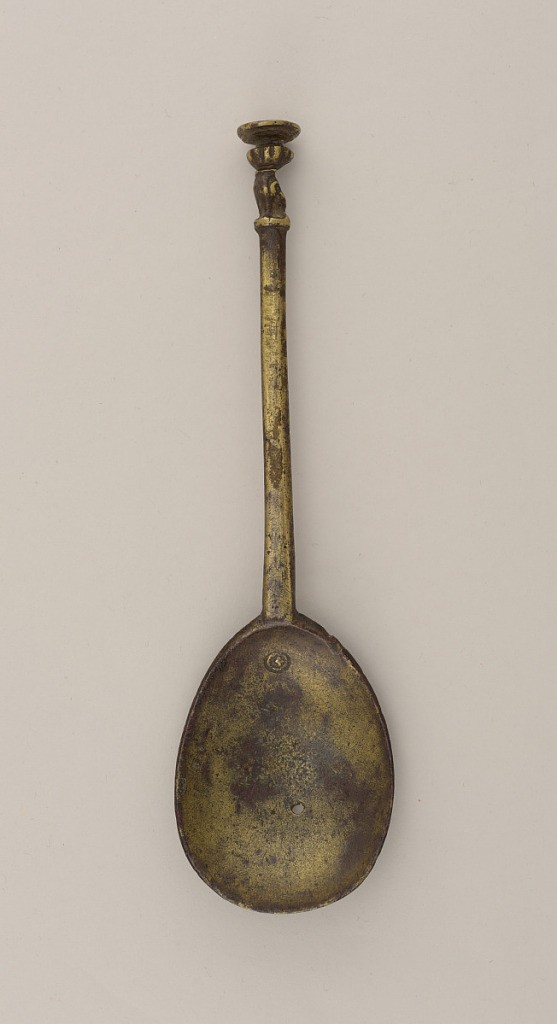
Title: Spoon
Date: late 17th century
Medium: Brass
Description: Slightly ovoid bowl surmounted by thin cylindrical shaft with large circular seal top.